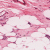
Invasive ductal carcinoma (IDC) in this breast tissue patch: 1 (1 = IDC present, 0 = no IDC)